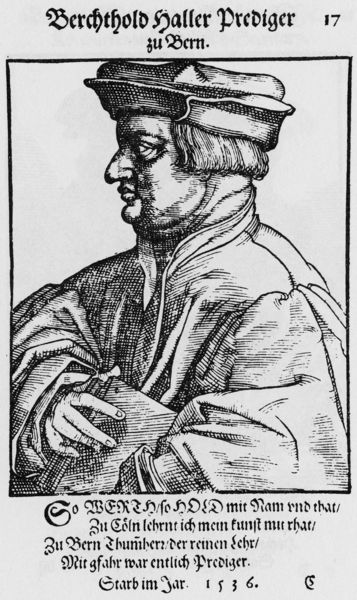
Titel: Bildnis des Berthold Haller
Künstler: Tobias Stimmer
Institution: (Seriendruck)
Schlagwörter: hand, mann, schatten, umhang, weiß, finger, frisur, grau, haar, hut, licht, mund, nase, profil, schwarz, stirn, zeichnung, kappe, mütze, augen, bibel, falten, gesicht, halten, kragen, rahmen, ärmel, bild, bildnis, hals, herr, hände, portrait, porträt, auge, geistlicher, gewand, haare, mantel, kinn, lippen, renaissance, schulter, holzschnitt, schrift, grafik, graphik, linien, inschrift, brauen, robe, deutsch, faltenwurf, wange, revers, hutkrempe, krempe, umriss, name, tusche, buch, religion, druck, schweiz, hochdruck, schraffur, radierung, stich, titel, illustration, schwarzweiß, text, zeitung, überschrift, manschette, manschetten, holzschnit, braue, buchdeckel, einband, jahr, ankündigung, talar, prediger, barett, buchrücken, pfarrer, doppelkinn, seitenprofil, fingernägel, zahl, beleibt, gelehrter, zeilen, geistlich, kupferstich, rennaissance, zeichung, tonsur, stick, evangelisch, reformation, majuskel, theologe, fingernagel, haarschnitt, zwingli, bern, starb, biuch, lutheraner, 17, im, haller, pirtrait, 1536, berchthold